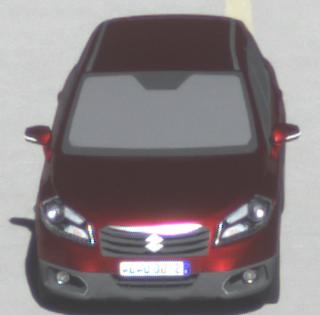
Make: Suzuki
Model: SX4 S-Cross 1.6
Detailed model: SX4 (II) S-Cross
Model produced from: 2013/10
Model produced until: 2015/08
Doors: 5
Color: red
Road condition: dry road
Daytime: morning or afternoon
Contrast: high contrast